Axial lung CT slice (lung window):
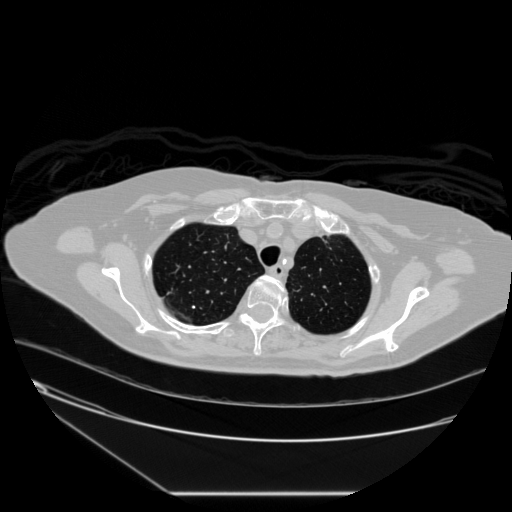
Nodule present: no